Question: I'm trying to create pageViewController which have several tableViewControllers however i want to create a navigation between the tableViews, so therefor i want a segmentController below the navigationController like this. the segmentController is created through a subclass and then in a toolbar? how can i add such a segmentController below in a pageViewController?

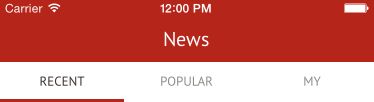
Answer: There are a couple of libraries availabel, have a look
<URL>
<URL>